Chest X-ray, AP view. Patient: 64 years old, sex M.
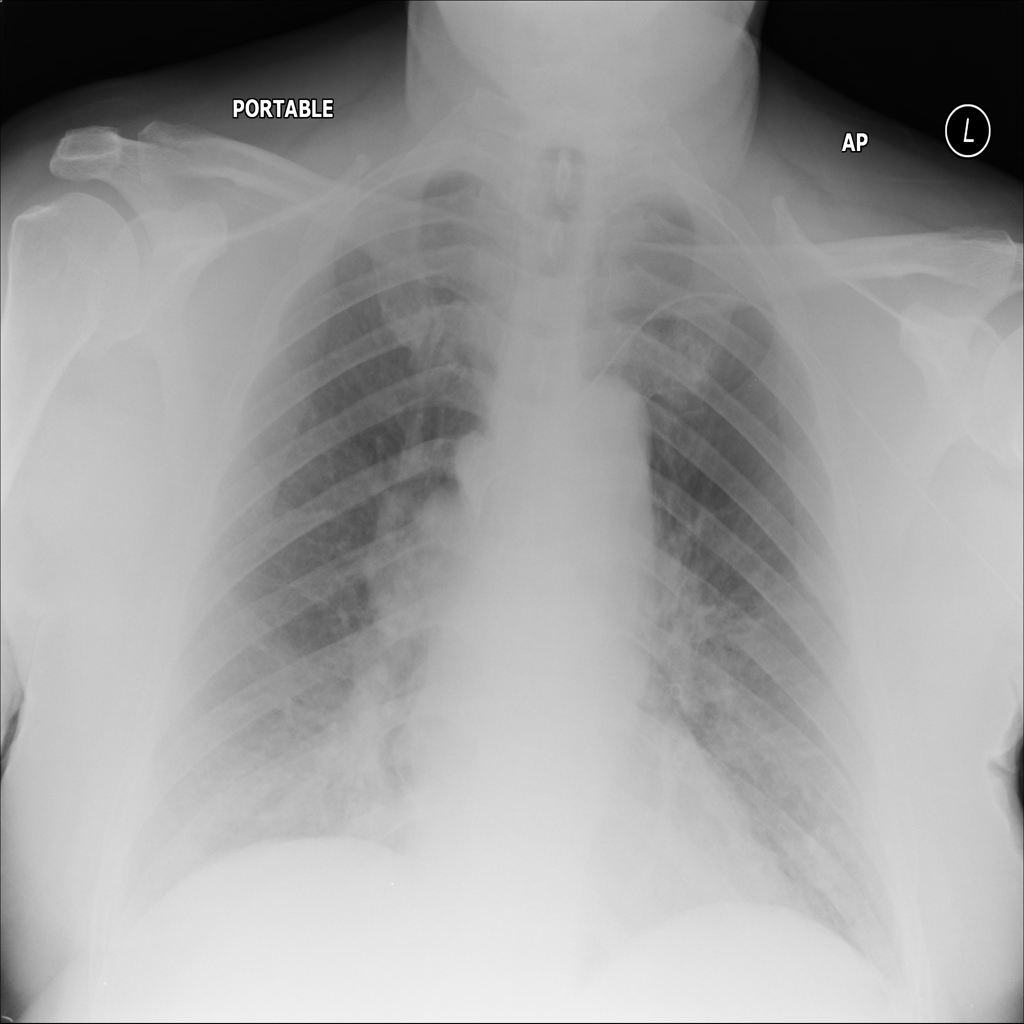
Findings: No Finding